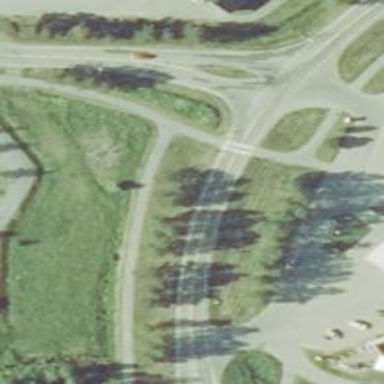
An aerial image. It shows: Secondary road with asphalt surface.